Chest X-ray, PA view. Patient: 41 years old, sex F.
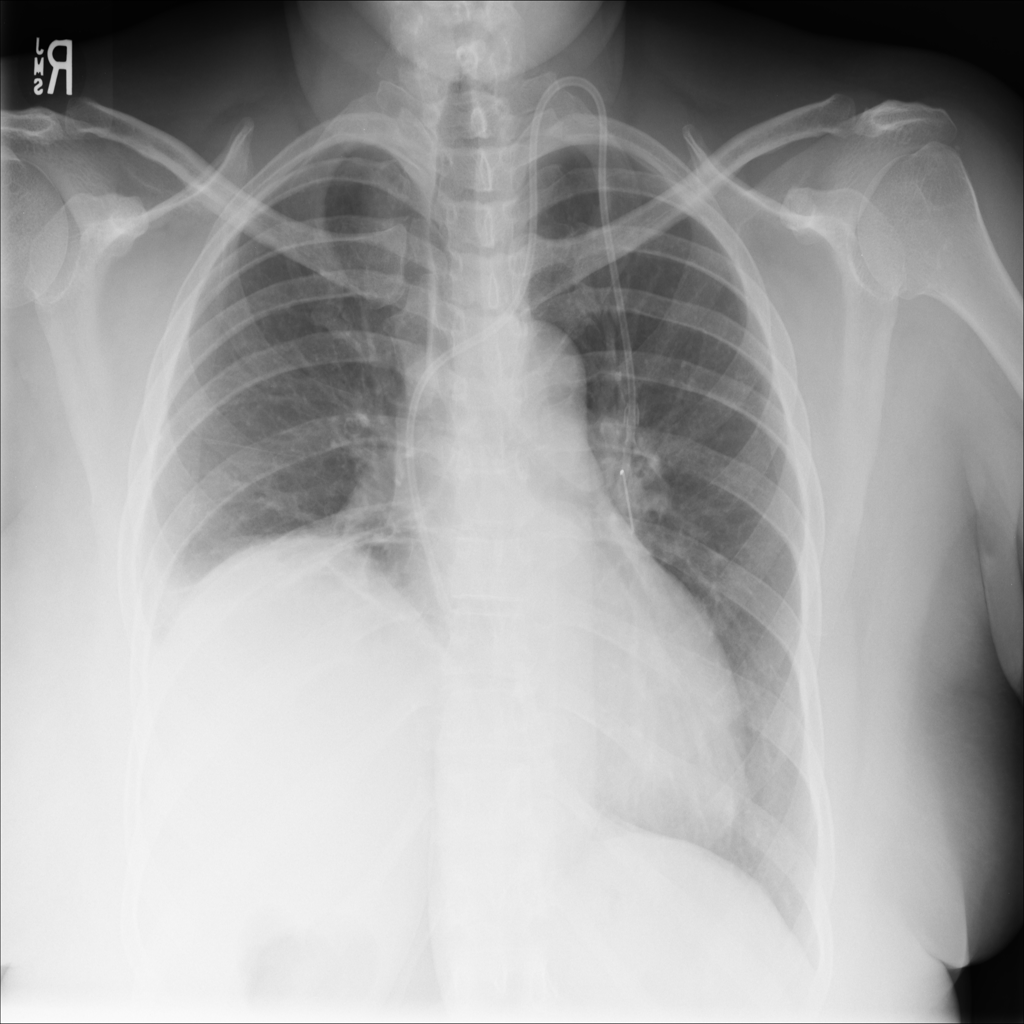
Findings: Effusion